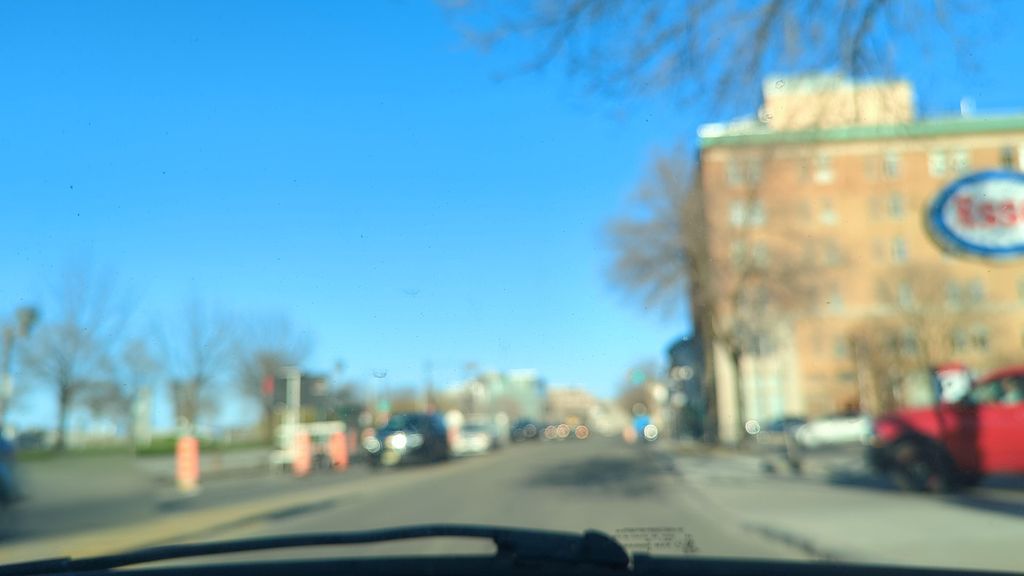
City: quebec_city